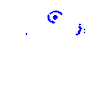
Particle: pion